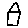
Label: house